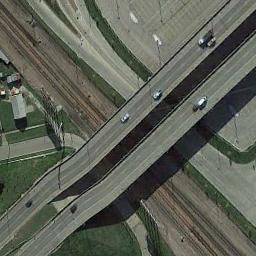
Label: overpass